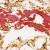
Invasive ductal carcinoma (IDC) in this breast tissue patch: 0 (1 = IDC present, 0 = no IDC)